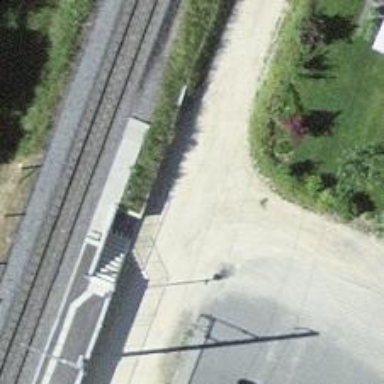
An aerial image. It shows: Track road with grade3 tracktype.